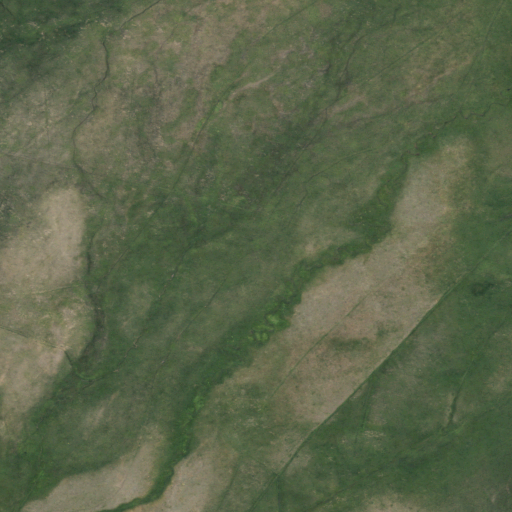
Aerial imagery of plain(s) in California named Lower Summers Meadows containing herbaceous wetlands and woody wetlands